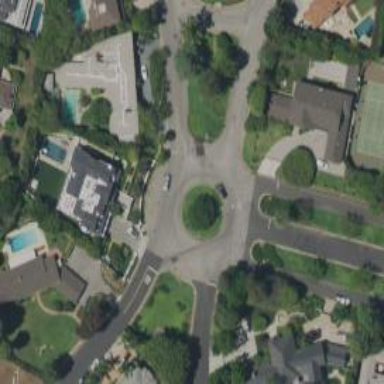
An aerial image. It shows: Neighborhood.